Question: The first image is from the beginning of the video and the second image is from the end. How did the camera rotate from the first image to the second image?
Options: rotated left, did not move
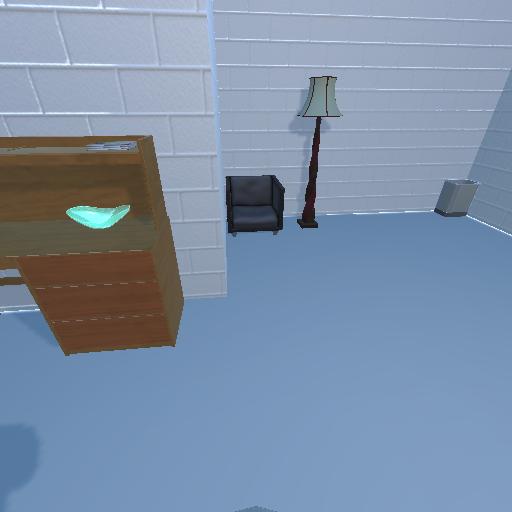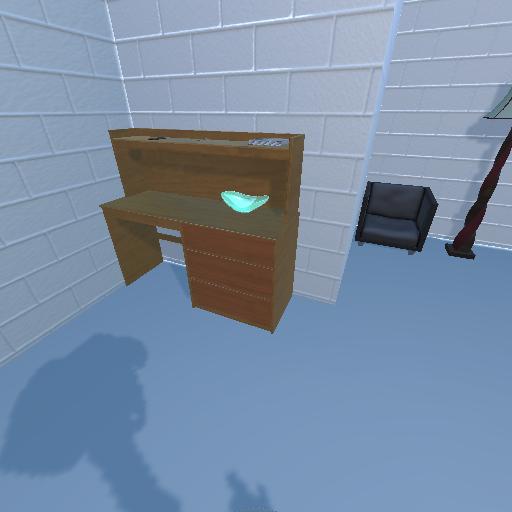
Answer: rotated left